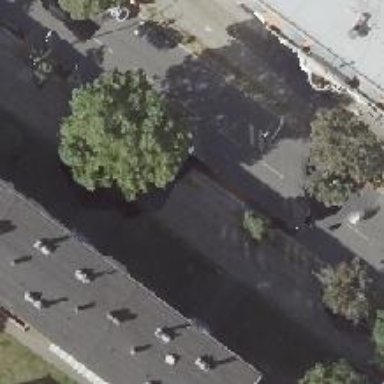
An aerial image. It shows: Flat-roofed apartment building.